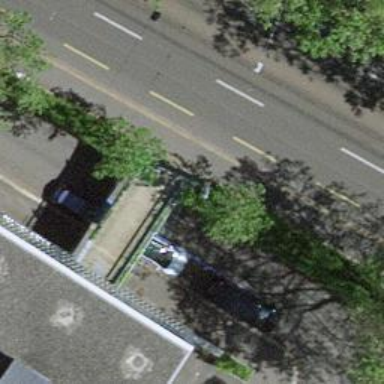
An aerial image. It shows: Footway on bridge with paving stones surface.